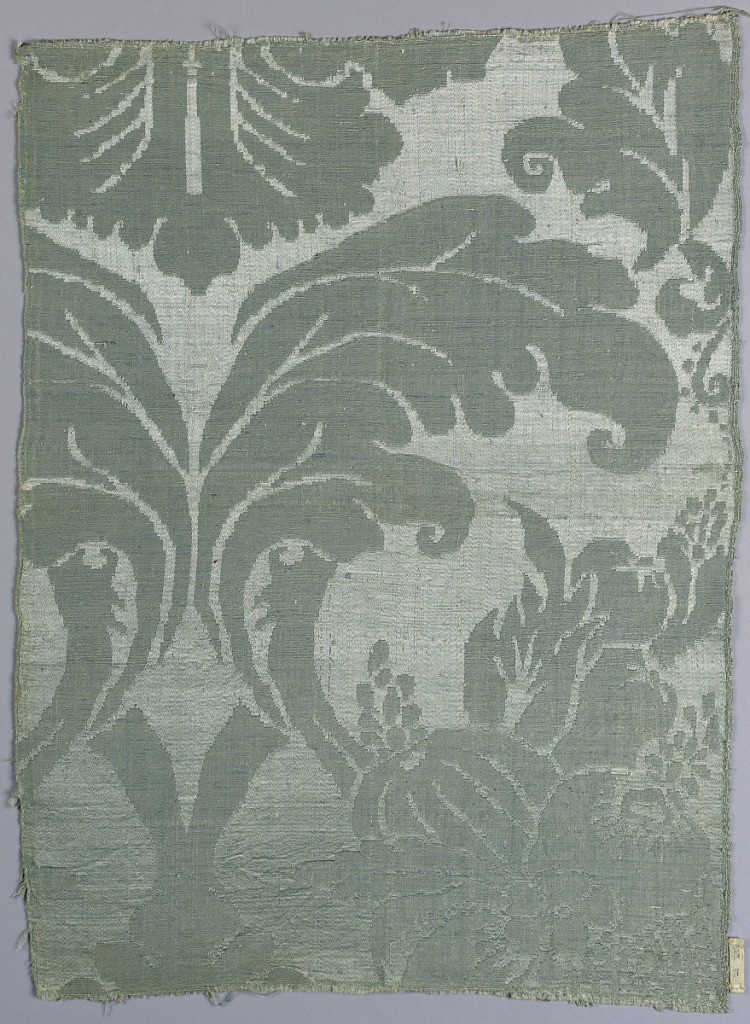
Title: Fragment
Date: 18th–19th century
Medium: silk Technique: satin damask
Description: Light blue damask fragment with an incomplete design of a large-scale foliate ogive pattern with stylized floral and pomegranate forms.